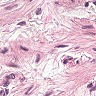
Metastatic tissue present: no